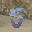
Label: 5